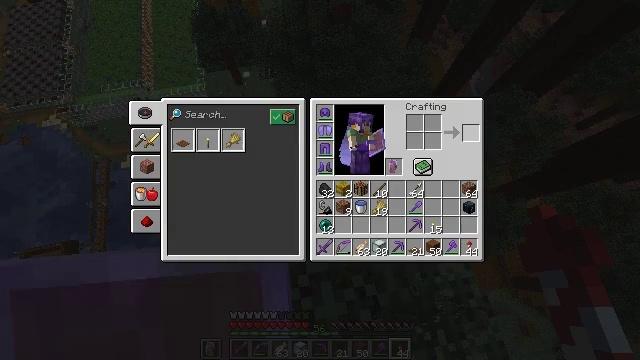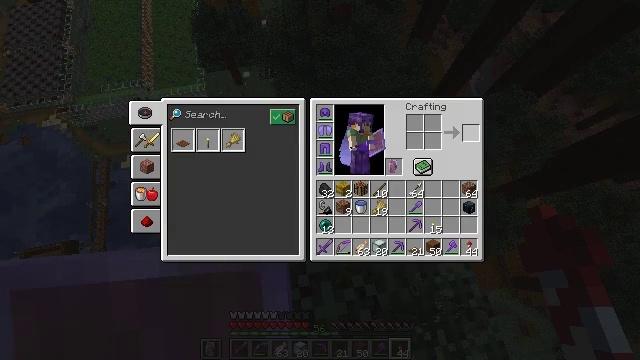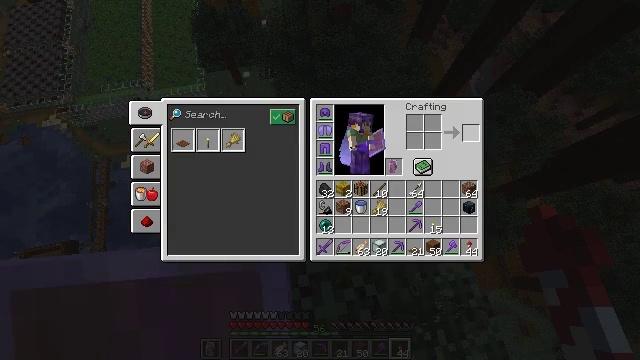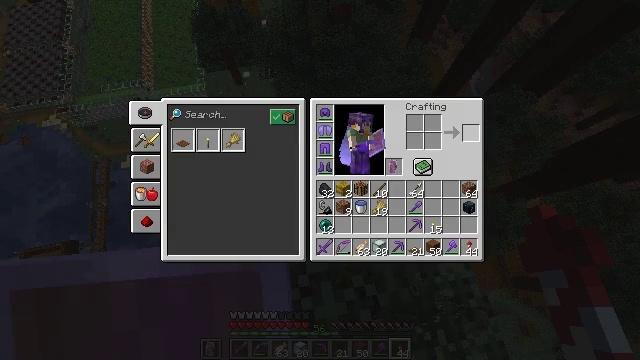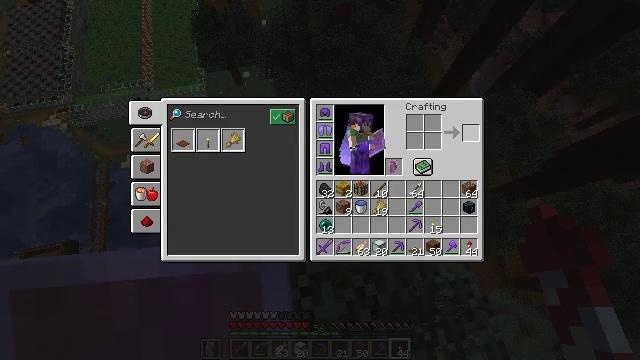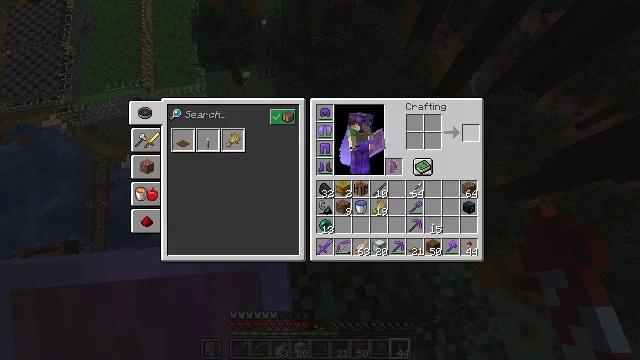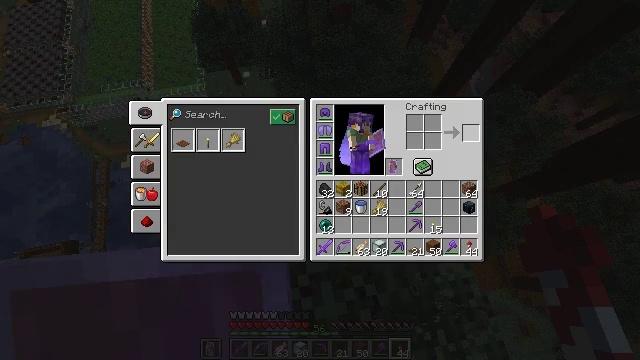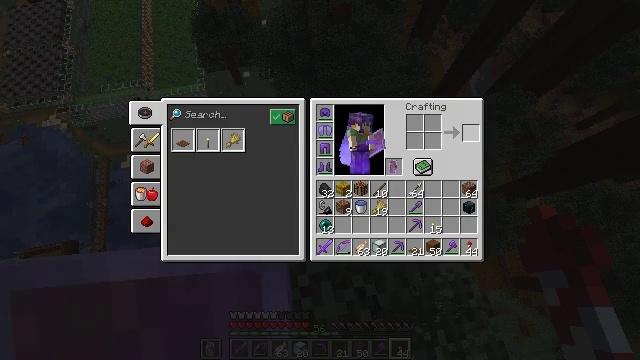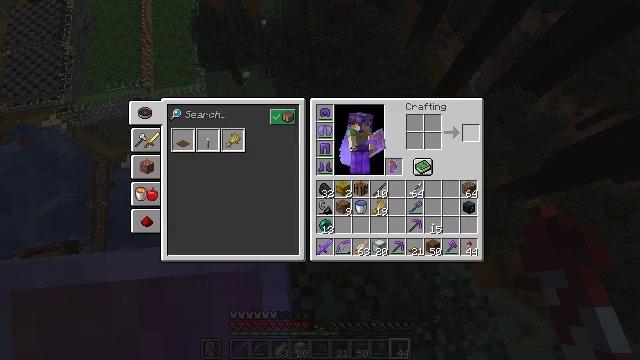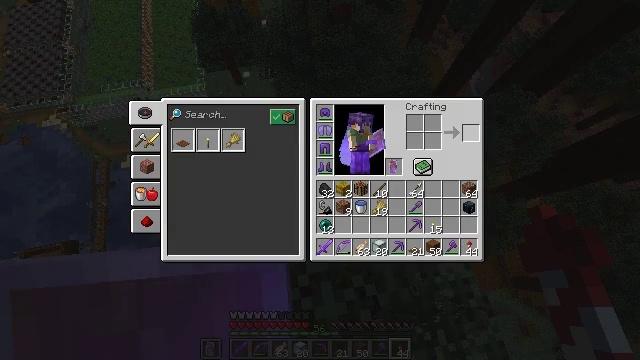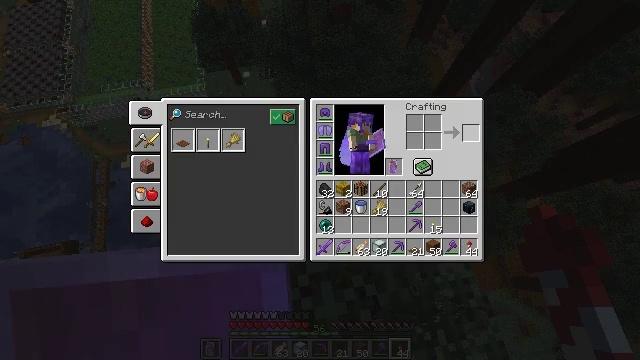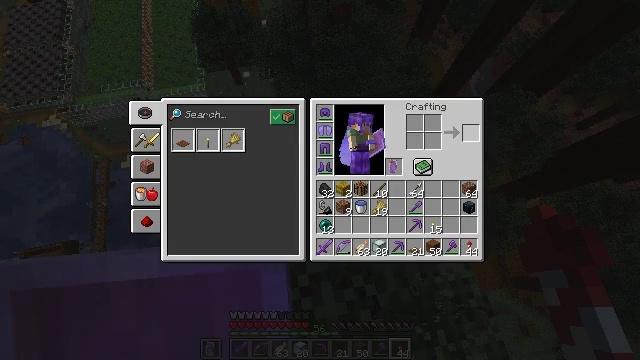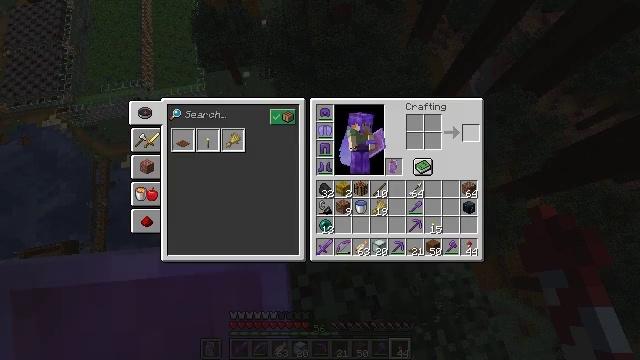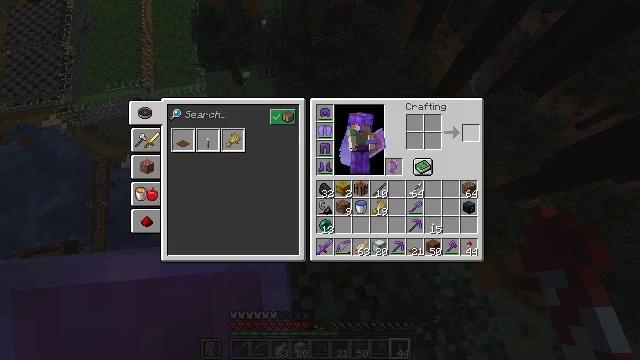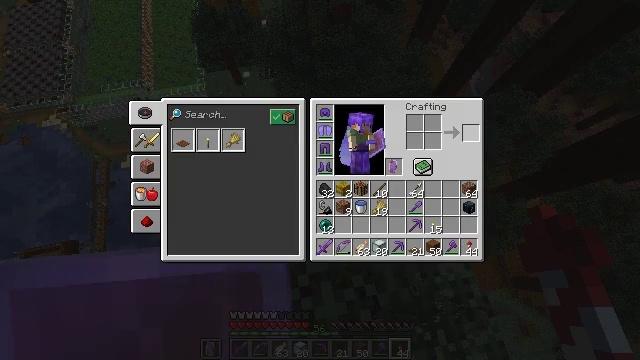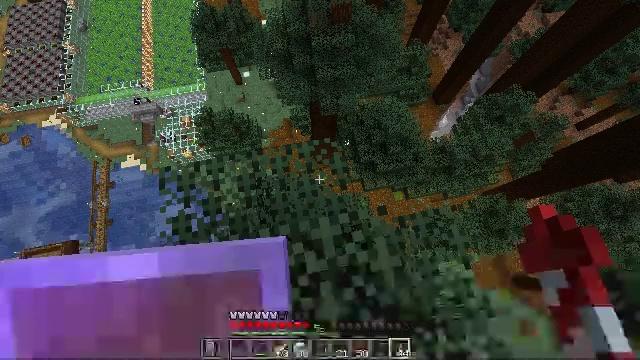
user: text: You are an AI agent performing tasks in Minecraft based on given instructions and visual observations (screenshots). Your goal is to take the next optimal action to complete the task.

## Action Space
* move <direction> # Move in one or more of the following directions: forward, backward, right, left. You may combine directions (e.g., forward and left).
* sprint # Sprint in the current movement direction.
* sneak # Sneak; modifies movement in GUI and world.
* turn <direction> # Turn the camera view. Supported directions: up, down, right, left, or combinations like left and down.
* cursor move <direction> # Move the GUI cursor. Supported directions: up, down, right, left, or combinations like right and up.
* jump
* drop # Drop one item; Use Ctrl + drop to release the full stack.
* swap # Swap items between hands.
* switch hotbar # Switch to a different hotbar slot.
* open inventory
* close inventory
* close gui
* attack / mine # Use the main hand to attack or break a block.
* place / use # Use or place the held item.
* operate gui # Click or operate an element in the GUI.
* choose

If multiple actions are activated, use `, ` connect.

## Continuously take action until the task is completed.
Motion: motion action
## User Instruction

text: Attack the green carpet to retrieve it.
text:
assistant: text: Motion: sneak, attack / mine
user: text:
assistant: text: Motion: sneak, attack / mine
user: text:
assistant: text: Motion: sneak, attack / mine
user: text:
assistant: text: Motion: sneak, attack / mine
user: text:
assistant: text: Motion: sneak, attack / mine
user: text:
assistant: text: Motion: sneak, attack / mine
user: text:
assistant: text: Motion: sneak, attack / mine
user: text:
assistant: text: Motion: sneak, attack / mine
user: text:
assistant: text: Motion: no_op
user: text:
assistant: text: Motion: no_op
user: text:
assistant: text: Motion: no_op
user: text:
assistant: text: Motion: no_op
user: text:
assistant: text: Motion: no_op
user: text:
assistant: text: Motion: no_op
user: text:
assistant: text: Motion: no_op
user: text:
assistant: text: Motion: no_op
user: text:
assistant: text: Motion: no_op
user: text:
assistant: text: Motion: no_op
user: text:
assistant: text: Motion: no_op
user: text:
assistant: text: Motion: no_op
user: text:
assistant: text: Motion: turn down
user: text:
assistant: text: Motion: no_op
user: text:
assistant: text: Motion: no_op
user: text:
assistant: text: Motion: no_op
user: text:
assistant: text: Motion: no_op
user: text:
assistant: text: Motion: no_op
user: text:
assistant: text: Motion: no_op
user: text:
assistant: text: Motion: no_op
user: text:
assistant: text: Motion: no_op
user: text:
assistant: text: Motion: no_op